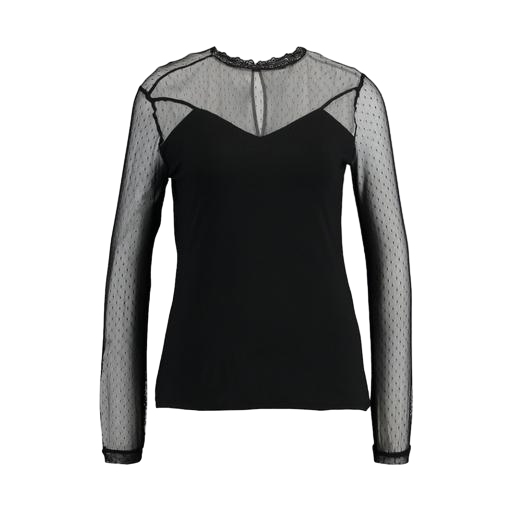
long-sleeve top, black lacey mesh-paneled top, black sheer-sleeve, white background